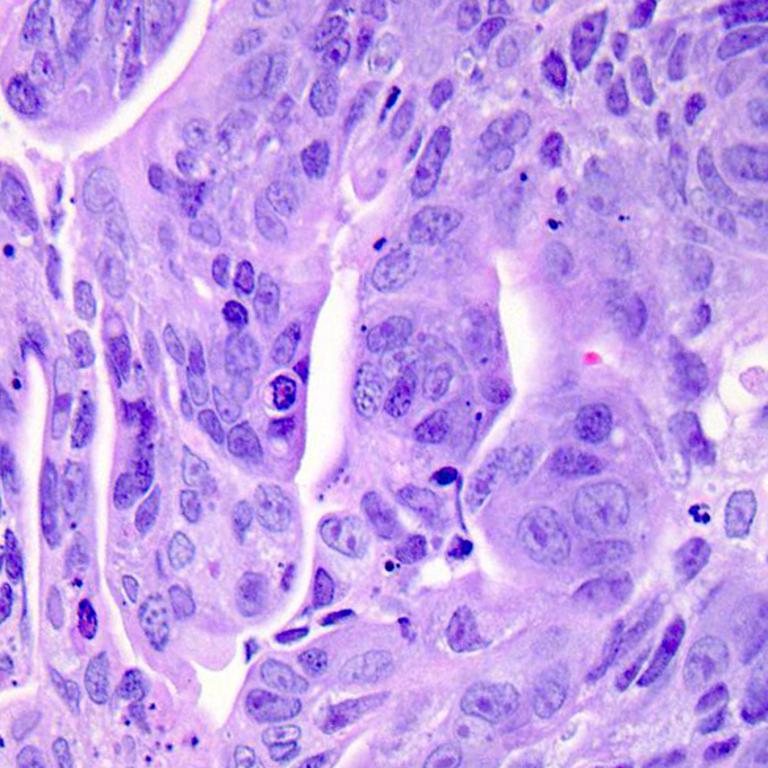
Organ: colon
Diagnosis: adenocarcinomas